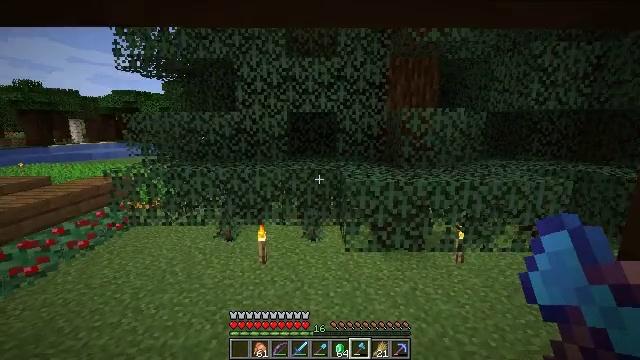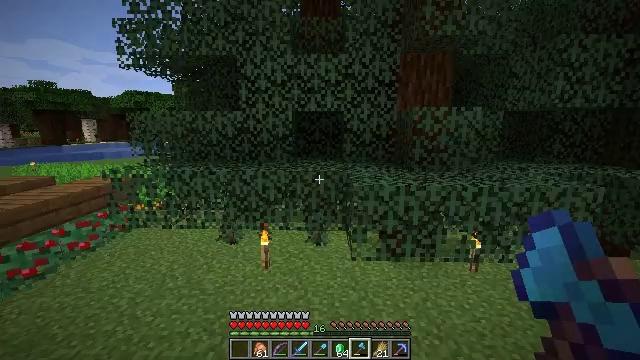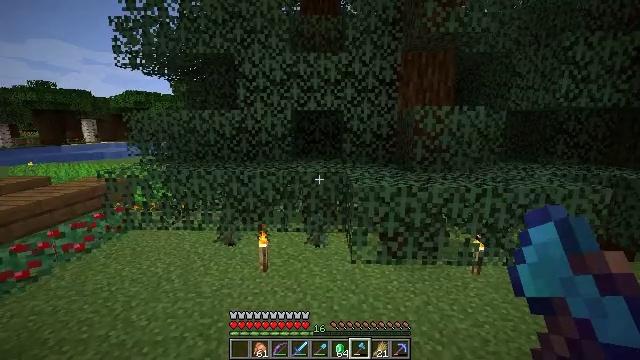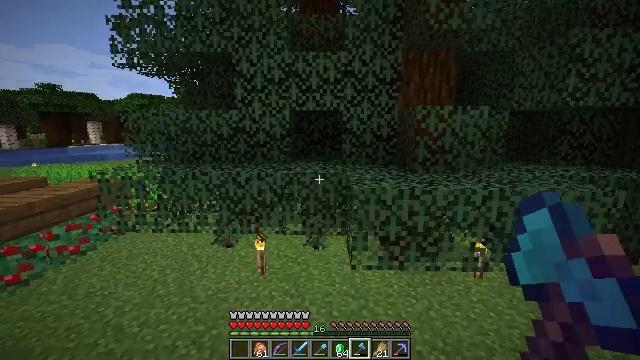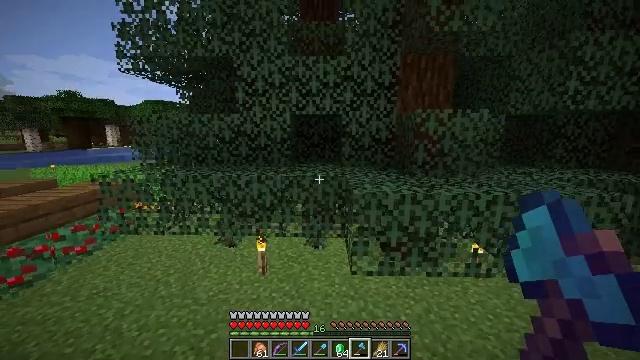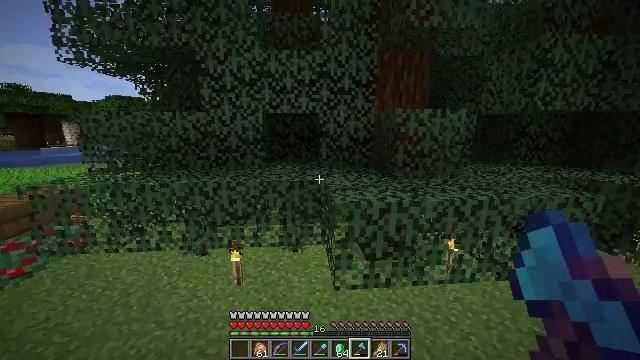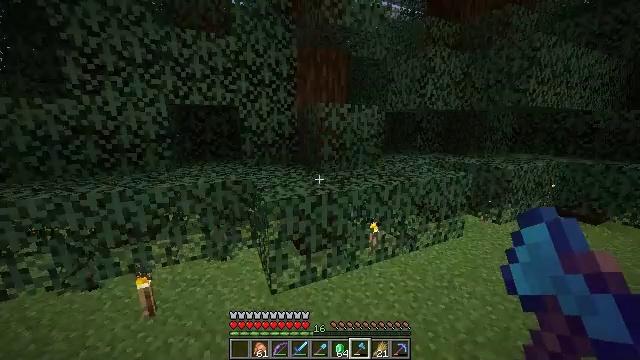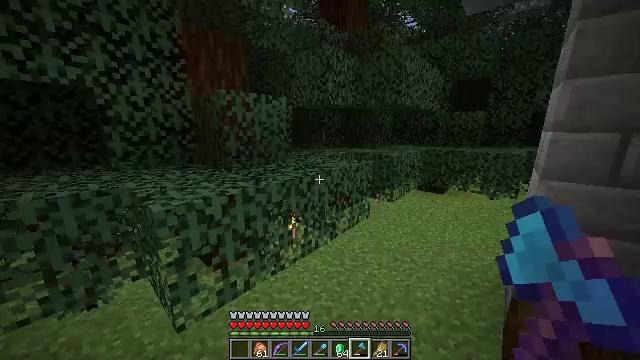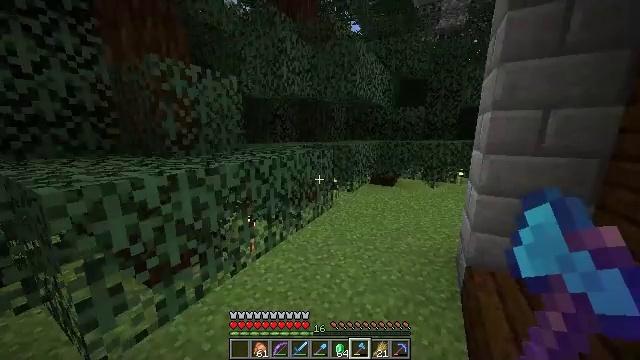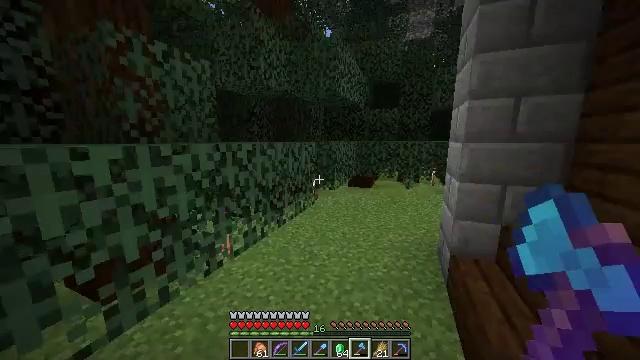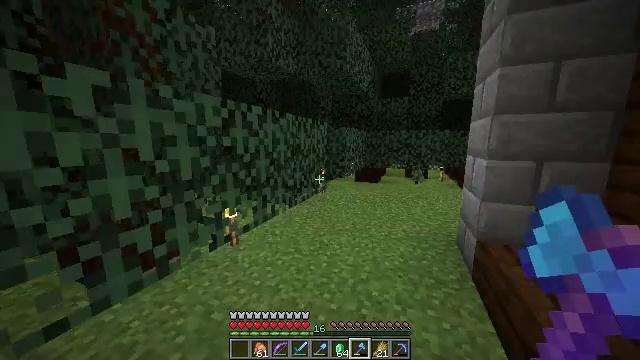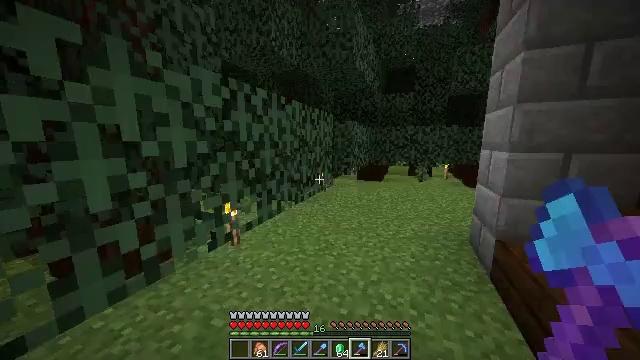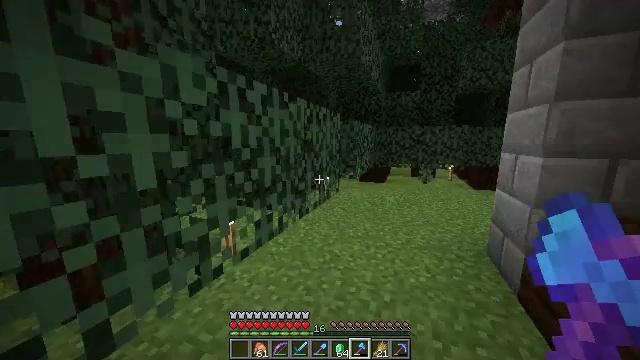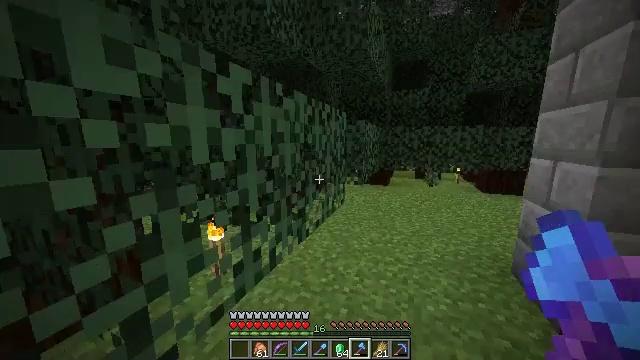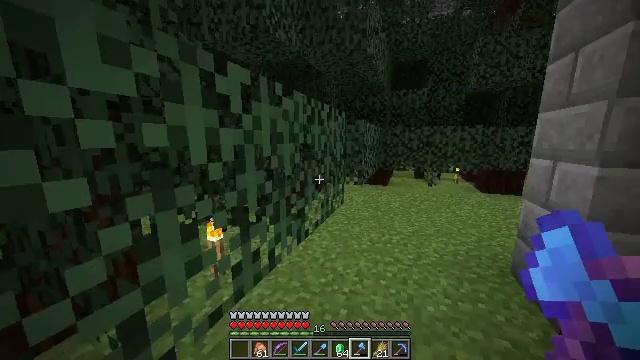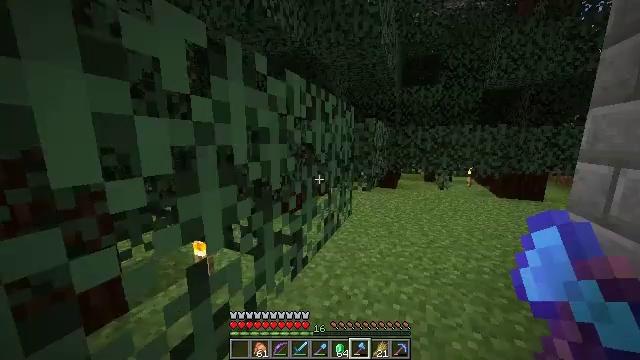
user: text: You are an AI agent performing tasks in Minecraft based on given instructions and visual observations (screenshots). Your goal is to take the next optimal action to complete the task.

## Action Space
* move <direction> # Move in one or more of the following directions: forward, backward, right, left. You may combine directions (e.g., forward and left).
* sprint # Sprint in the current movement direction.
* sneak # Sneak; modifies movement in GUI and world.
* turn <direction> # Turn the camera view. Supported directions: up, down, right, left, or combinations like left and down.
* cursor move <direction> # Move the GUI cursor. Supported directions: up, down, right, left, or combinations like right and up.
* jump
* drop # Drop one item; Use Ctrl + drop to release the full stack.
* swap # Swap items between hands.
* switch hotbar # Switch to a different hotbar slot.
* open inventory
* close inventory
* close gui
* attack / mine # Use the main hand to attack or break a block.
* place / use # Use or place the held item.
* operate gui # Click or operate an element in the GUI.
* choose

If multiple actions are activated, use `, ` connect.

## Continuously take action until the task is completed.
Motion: motion action
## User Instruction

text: Gather the cauldron for reuse.
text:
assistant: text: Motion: move forward, turn left
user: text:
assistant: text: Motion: move forward, sprint
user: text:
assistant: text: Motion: move forward, sprint
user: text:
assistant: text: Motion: move forward, sprint
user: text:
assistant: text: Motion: move forward, turn right and down
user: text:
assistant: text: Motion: move forward, turn right
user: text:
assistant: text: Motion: move forward, turn right
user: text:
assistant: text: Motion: move forward, sprint, turn right
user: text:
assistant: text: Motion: move forward, sprint, turn right and up
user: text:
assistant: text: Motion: move forward, sprint
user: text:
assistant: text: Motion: move forward
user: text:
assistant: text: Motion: move forward
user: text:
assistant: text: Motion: move forward
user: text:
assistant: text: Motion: move forward
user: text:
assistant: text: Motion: move forward, sprint, turn left
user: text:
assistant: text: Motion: move forward, sprint, turn right
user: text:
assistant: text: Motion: move forward, sprint, turn right
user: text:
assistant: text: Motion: move forward, turn right
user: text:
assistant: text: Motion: move forward, turn right and up
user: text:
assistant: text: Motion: move forward, sprint, turn right
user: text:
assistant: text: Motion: move forward, sprint
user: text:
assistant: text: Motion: move forward, sprint, turn right
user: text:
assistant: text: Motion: move forward, turn right
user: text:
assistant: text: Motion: move forward, turn right
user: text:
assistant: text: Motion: move forward, turn right and up
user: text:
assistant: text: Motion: move forward, sprint, turn right and up
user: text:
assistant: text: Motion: move forward, sprint, turn right
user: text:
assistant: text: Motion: move forward, turn right
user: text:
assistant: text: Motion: move forward, turn right
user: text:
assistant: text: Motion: move forward, turn right